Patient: sex M, age 76
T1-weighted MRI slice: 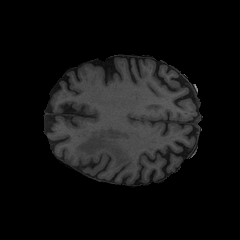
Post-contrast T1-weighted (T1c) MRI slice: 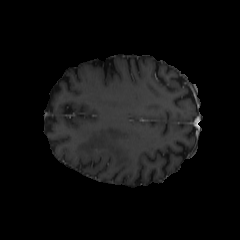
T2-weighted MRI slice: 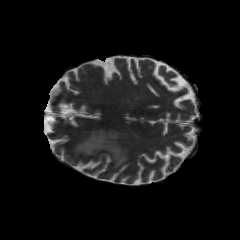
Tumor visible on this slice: yes
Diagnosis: Glioblastoma, IDH-wildtype
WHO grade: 4